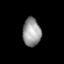
Tissue: lung
Cell type: Endothelial cells
Senescence score: 0.5727
Nuclear area (px): 502
Mean DAPI intensity: 151.809